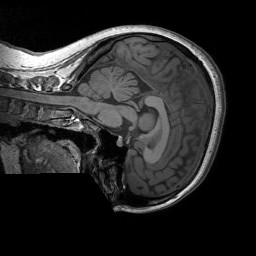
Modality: T1w
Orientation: sagittal
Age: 22
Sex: female
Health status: healthy
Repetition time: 1.9 s
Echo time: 0.00252 s